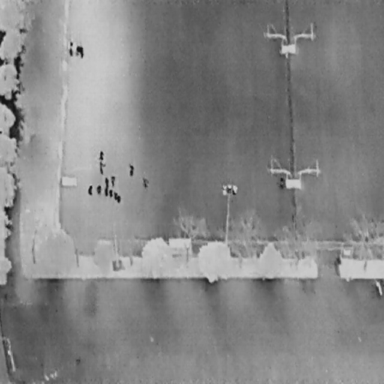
There are 11 People in the infrared image.